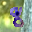
Label: 8